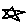
Label: star